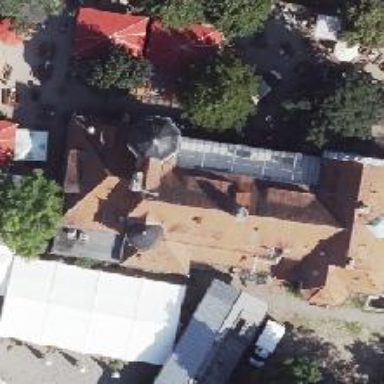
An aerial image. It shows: Restaurant.